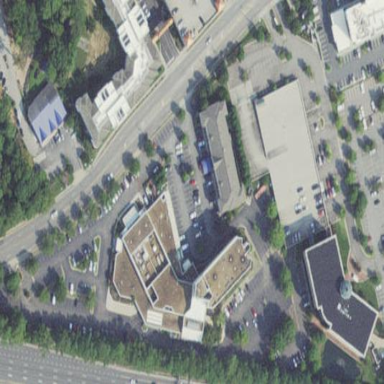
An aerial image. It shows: Commercial building used as hotel.